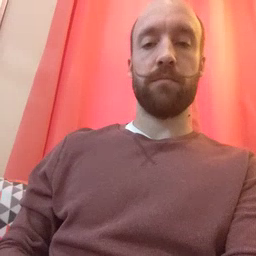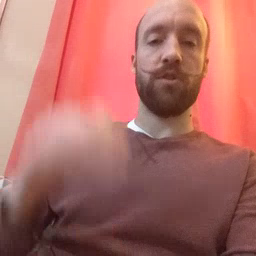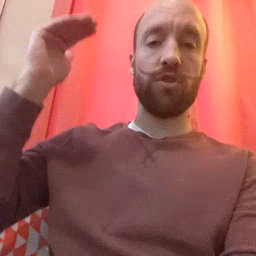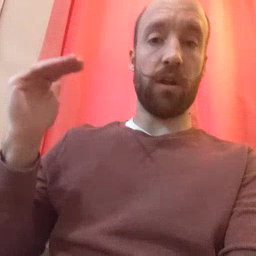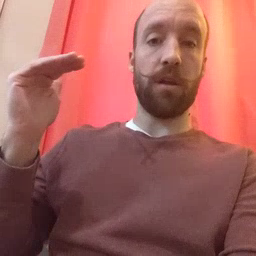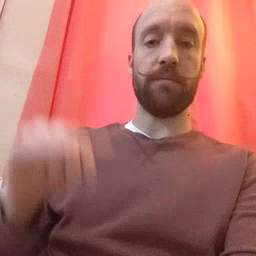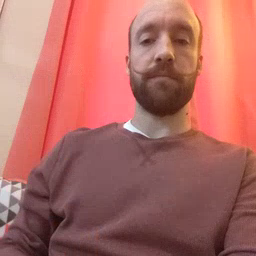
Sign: child